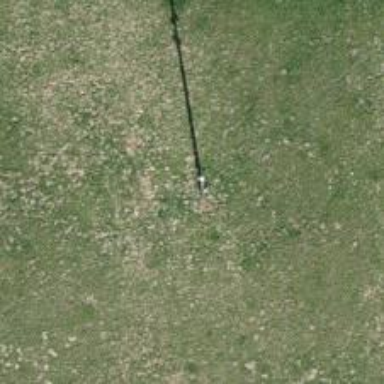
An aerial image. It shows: Power pole.